Interaction volume radius: 5 \u00c5
Interaction volume height: 15 \u00c5
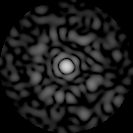
Disorder parameter: 0.8532